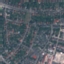
Land use / land cover: Residential